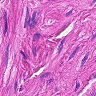
Metastatic tissue present: no